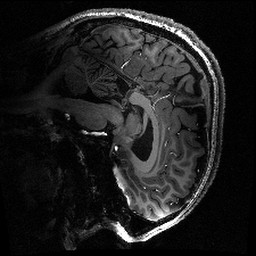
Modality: T1w
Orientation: sagittal
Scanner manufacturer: siemens
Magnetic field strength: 6.98 T
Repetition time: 2.7 s
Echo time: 0.00296 s